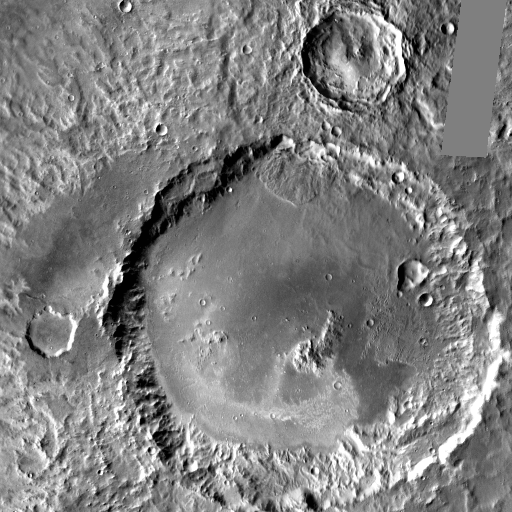
Crater classes present: Background, Other, Layered, Buried, Secondary